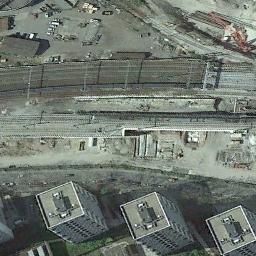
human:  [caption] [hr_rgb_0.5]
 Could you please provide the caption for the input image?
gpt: There are three parallel railway lines here .

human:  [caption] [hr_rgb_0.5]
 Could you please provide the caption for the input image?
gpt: Several buildings of different shapes and sizes are beside the railway .

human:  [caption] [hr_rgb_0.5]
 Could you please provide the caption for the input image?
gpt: These railways have some high-rise buildings on one side of the railways .

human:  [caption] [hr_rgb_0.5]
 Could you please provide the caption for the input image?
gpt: The railway is next to some houses and parking lot .

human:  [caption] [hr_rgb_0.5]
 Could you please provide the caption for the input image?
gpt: There are some buildings beside the railway .